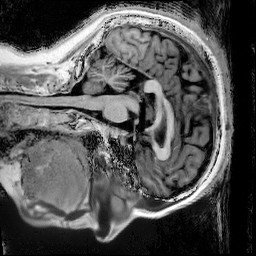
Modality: T1w
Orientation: sagittal
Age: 51
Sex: female
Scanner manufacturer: siemens
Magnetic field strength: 3 T
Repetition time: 5 s
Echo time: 0.00298 s